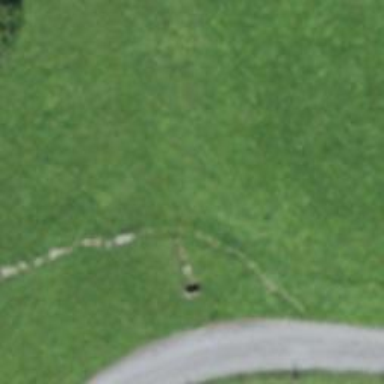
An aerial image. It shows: Tunnel.